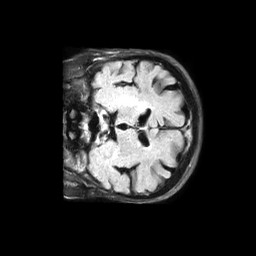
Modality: FLAIR
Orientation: coronal
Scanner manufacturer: philips
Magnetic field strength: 1.5 T
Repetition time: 6 s
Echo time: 0.1027 s